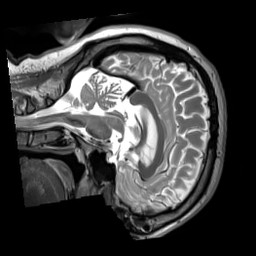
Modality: T2w
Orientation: sagittal
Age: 29
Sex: male
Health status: ill
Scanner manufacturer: siemens
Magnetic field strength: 3 T
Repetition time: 2.8 s
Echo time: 0.326 s